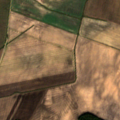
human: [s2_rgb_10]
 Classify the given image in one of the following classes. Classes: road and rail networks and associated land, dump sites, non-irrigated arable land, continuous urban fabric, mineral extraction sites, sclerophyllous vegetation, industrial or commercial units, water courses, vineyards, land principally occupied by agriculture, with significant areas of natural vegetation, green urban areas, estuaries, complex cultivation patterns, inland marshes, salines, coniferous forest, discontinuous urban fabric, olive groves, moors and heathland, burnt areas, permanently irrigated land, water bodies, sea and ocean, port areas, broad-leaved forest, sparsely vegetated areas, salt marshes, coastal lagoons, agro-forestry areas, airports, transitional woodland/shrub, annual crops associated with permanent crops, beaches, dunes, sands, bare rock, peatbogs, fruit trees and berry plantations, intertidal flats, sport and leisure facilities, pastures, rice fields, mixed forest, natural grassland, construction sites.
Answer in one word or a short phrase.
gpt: non-irrigated arable land